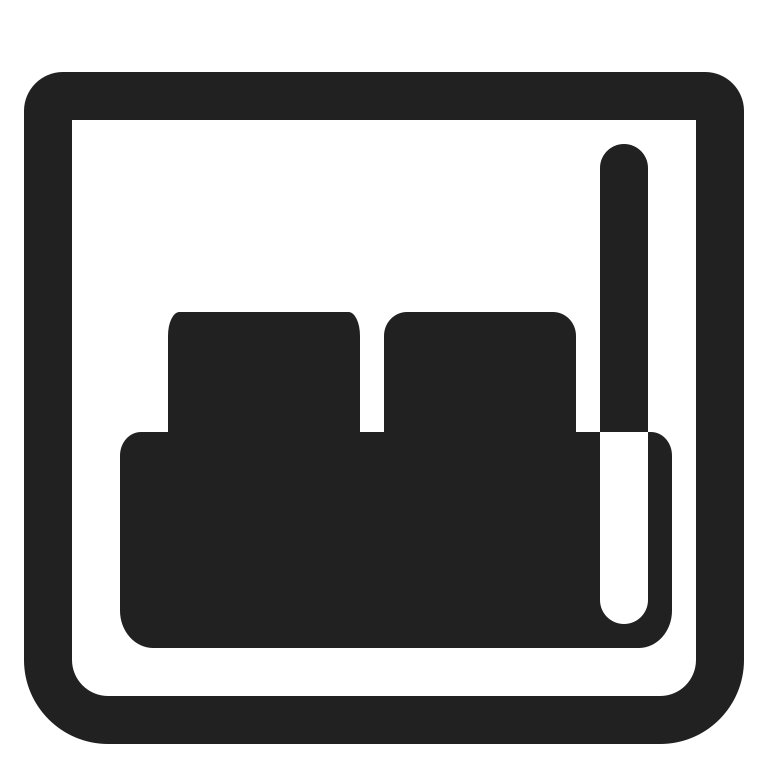
tumbler glass high contrast